Question: Qt Creator is a good editor, but sometimes it is very frustrating. The fact is that intellisense does not always work correctly.
'''
//Test1.js file
function test1() {
console.log('hi from test1');
}
//Test2.js file
Qt.include('Test1.js');
function test2() {
console.log('hi from test2');
test1();
}
//Test.qml file
import QtQuick 1.1
import "Test2.js" as Test2
QtObject {
Component.onCompleted: {
Test2.test1(); //<--- intellisense missing here
Test2.test2();
}
}
'''

The editor intellisense miss the 'test1' function included in imported 'Test2.js'. The 'Qt.include' is simple thing - just say qml compiler - hey, copy and paste this js file content here.
1. Is any way to fix this QtCreator behavior?
2. Is QtCreator plugin model allow to add this behaviour to existing intellisense code? Or this should be fixed with patching QtCreator code base?
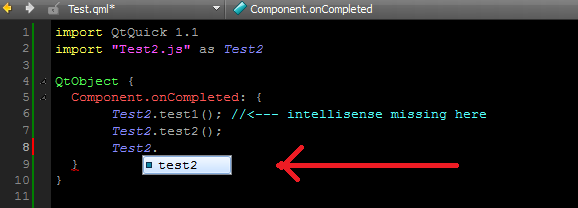
Answer: Quick and dirty patch.
Need to patch 2 files
source\qt-creator\src\libs\qmljs\qmljsdocument.h and qmljsdocument.cpp.
But the function "Follow symbol under cursor" might not work correctly, if the file has Qt.include
'''
@@ -104,9 +104,13 @@ public:
private:
bool parse_helper(int kind);
+ void parseQtInclude(QString dir, QString fileName, QString& result);
+
+ QList<QString> _parsedFileNames;
private:
QmlJS::Engine *_engine;
+ QmlJS::Engine *_codeCompleteEngine;
AST::Node *_ast;
Bind *_bind;
QList<QmlJS::DiagnosticMessage> _diagnosticMessages;
@@ -168,6 +168,7 @@ QList<Language::Enum> Document::companionLanguages(Language::Enum language)
Document::Document(const QString &fileName, Language::Enum language)
: _engine(0)
+ , _codeCompleteEngine(0)
, _ast(0)
, _bind(0)
, _fileName(QDir::cleanPath(fileName))
@@ -197,6 +198,9 @@ Document::~Document()
if (_engine)
delete _engine;
+
+ if (_codeCompleteEngine)
+ delete _codeCompleteEngine;
}
Document::MutablePtr Document::create(const QString &fileName, Language::Enum language)
@@ -337,9 +341,54 @@ public:
} // anonymous namespace
+void Document::parseQtInclude(QString dir, QString fileName, QString& result)
+{
+
+ QFile file(dir + QDir::separator() + fileName);
+
+ if (_parsedFileNames.contains(file.fileName()) || !file.open(QIODevice::ReadOnly | QIODevice::Text)) {
+ return;
+ }
+
+ _parsedFileNames.append(file.fileName());
+
+ QFileInfo fileInfo(file);
+ QTextStream in(&file);
+ QString source = QString();
+
+ while(!in.atEnd()) {
+ source += in.read(2048);
+ }
+
+ file.close();
+ source.remove(QLatin1String(".pragma library"));
+
+ int endPos = 0;
+ int pos = source.indexOf(QLatin1String("Qt.include("), endPos);
+
+ while (pos >= 0 && pos + 11 < source.length()) {
+ QChar comma = source.at(pos + 11);
+ endPos = source.indexOf(comma + QLatin1String(")"), pos);
+ if (endPos == -1)
+ return;
+
+ QString fullStaterment = QString(source.begin() + pos, endPos - pos + 2);
+ QString importName = QString(source.begin() + pos + 12, endPos - pos - 12);
+
+ parseQtInclude(fileInfo.absolutePath(), importName, result);
+
+ source.replace(fullStaterment, QString());
+
+ pos = source.indexOf(QLatin1String("Qt.include("));
+ }
+
+ result += source;
+}
+
bool Document::parse_helper(int startToken)
{
Q_ASSERT(! _engine);
+ Q_ASSERT(! _codeCompleteEngine);
Q_ASSERT(! _ast);
Q_ASSERT(! _bind);
@@ -349,6 +398,31 @@ bool Document::parse_helper(int startToken)
Parser parser(_engine);
QString source = _source;
+ QString fullSource = _source;
+
+ int endPos = 0;
+ int pos = fullSource.indexOf(QLatin1String("Qt.include("), endPos);
+
+ while (pos >= 0 && pos + 11 < fullSource.length()) {
+ QChar comma = fullSource.at(pos + 11);
+ endPos = fullSource.indexOf(comma + QLatin1String(")"), pos);
+ if (endPos == -1)
+ break;
+
+ QString fullStaterment = QString(fullSource.begin() + pos, endPos - pos + 2);
+ QString importName = QString(fullSource.begin() + pos + 12, endPos - pos - 12);
+ QString result = QString();
+
+ parseQtInclude(this->path(), importName, result);
+
+ fullSource.replace(fullStaterment, result);
+
+ pos = fullSource.indexOf(QLatin1String("Qt.include("));
+ if (pos == -1 || pos + 11 == source.length())
+ break;
+ comma = fullSource.at(pos + 11);
+ }
+
lexer.setCode(source, /*line = */ 1, /*qmlMode = */isQmlLikeLanguage(_language));
CollectDirectives collectDirectives(path());
@@ -369,9 +443,37 @@ bool Document::parse_helper(int startToken)
}
_ast = parser.rootNode();
+ AST::Node *savedAst = _ast;
_diagnosticMessages = parser.diagnosticMessages();
+ if (endPos > 0) {
+ _codeCompleteEngine = new Engine();
+ Lexer lexerCodeComplete(_codeCompleteEngine);
+ Parser parserCodeComplete(_codeCompleteEngine);
+
+ bool _parsed;
+
+ lexerCodeComplete.setCode(fullSource, /*line = */ 1, /*qmlMode = */isQmlLikeLanguage(_language));
+ switch (startToken) {
+ case QmlJSGrammar::T_FEED_UI_PROGRAM:
+ _parsed = parserCodeComplete.parse();
+ break;
+ case QmlJSGrammar::T_FEED_JS_PROGRAM:
+ _parsed = parserCodeComplete.parseProgram();
+ break;
+ case QmlJSGrammar::T_FEED_JS_EXPRESSION:
+ _parsed = parserCodeComplete.parseExpression();
+ break;
+ default:
+ Q_ASSERT(0);
+ }
+
+ if (_parsed)
+ _ast = parserCodeComplete.rootNode();
+ }
+
_bind = new Bind(this, &_diagnosticMessages, collectDirectives.isLibrary, collectDirectives.imports);
+ _ast = savedAst;
return _parsedCorrectly;
}
'''